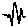
Label: zigzag